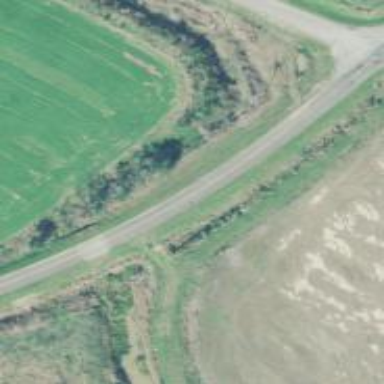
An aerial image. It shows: Tertiary road.